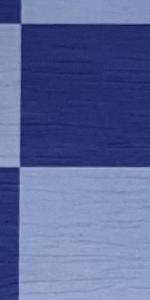
Label: Empty